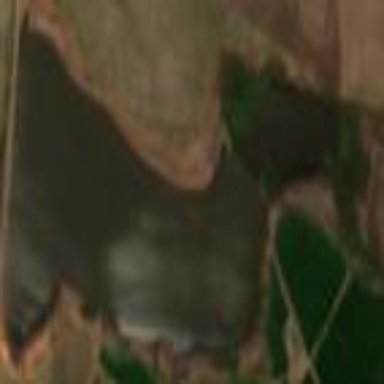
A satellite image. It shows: Reservoir of natural water.